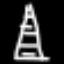
Label: The Eiffel Tower